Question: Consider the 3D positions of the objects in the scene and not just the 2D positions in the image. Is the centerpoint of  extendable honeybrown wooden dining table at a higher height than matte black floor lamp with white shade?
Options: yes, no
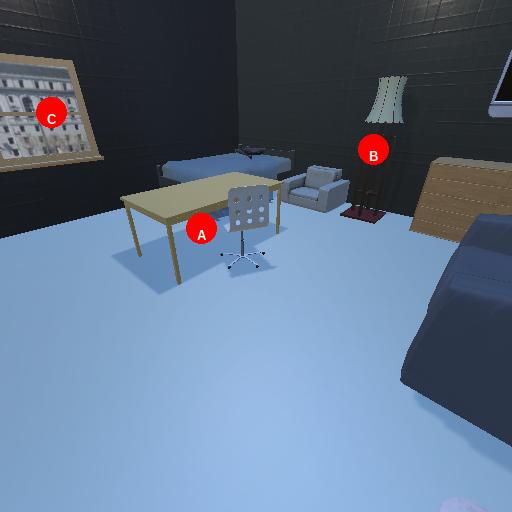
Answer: yes